Question: I have a raster of article elements, each is representing an event. Via a checkbox hack additional content for each event is expanded and shown on mouse click. The problem is:

Would it somehow be possible that only the articles in the same column right underneath the expanded article get pushed down and not the articles in the other columns too (like event 4, the red one)?
The example (using sass, compass and singularity) is saved as a gist <URL>
and on sassmeister it is <URL>
At the moment i am out of ideas how to solve that issue. Each hint is appreciated. Best regards Ralf
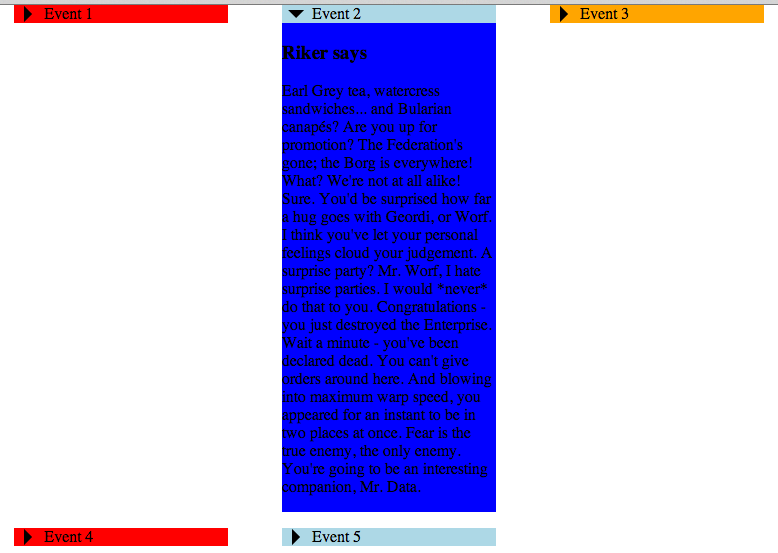
Answer: That's exactly how a grid layout is supposed to work. First the elements form in rows, then the rows stack vertically.
You seem to want the opposite: the elements to form in columns, then columns to stack horizontally. With HTML/CSS this is only possible if you know exact number of elements in your grid. Create a container for each column, align them with Singularity and distribute elements into containers.
If you want this to work for an arbitrary number of elements, you'll have to use a JS library that aligns them dynamically. There are dozens of such libraries. The most known is <URL> because it lets you leverage CSS to lay out your grid.